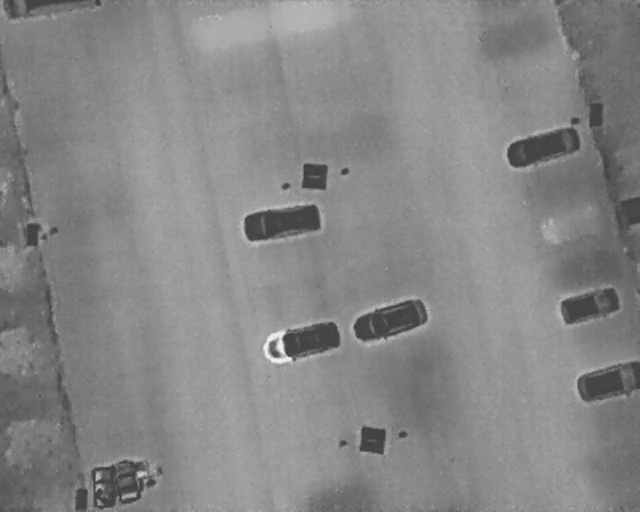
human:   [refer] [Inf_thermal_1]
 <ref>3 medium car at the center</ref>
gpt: <box>[[41, 35, 46, 51, 170], [43, 59, 49, 74, 167], [58, 55, 63, 70, 164]]</box>

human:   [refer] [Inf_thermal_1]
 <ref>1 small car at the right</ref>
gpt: <box>[[95, 39, 100, 43, 2]]</box>